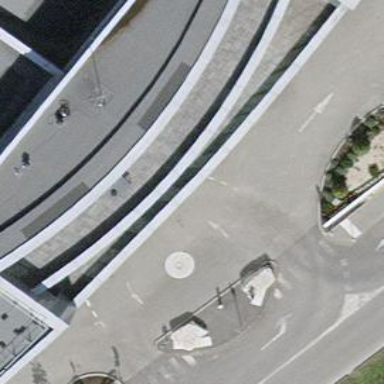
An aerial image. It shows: Entrance to multi-storey parking facility.